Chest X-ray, PA view. Patient: 21 years old, sex M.
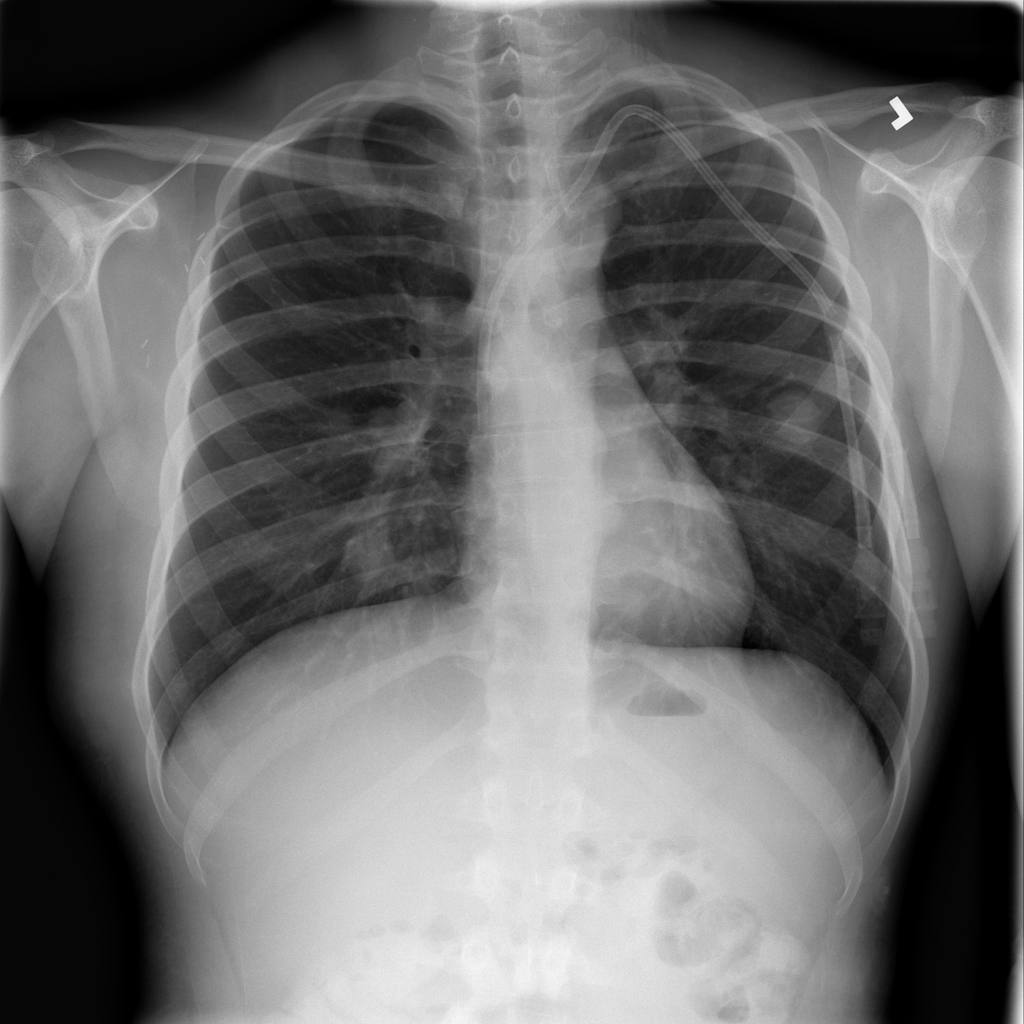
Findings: No Finding